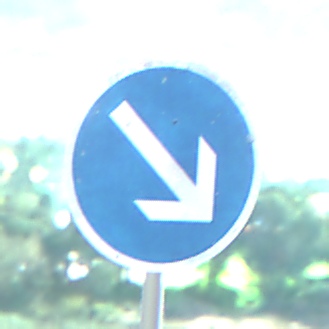
Verkehrszeichen: VorgeschriebeneVorbeifahrtRechts
Umgebung: Outdoor, Nature
Tageszeit: Night
Wetter: PartlyCloudy
Licht: Natural
Jahreszeit: NotSpecified
Kontrast: HighContrast